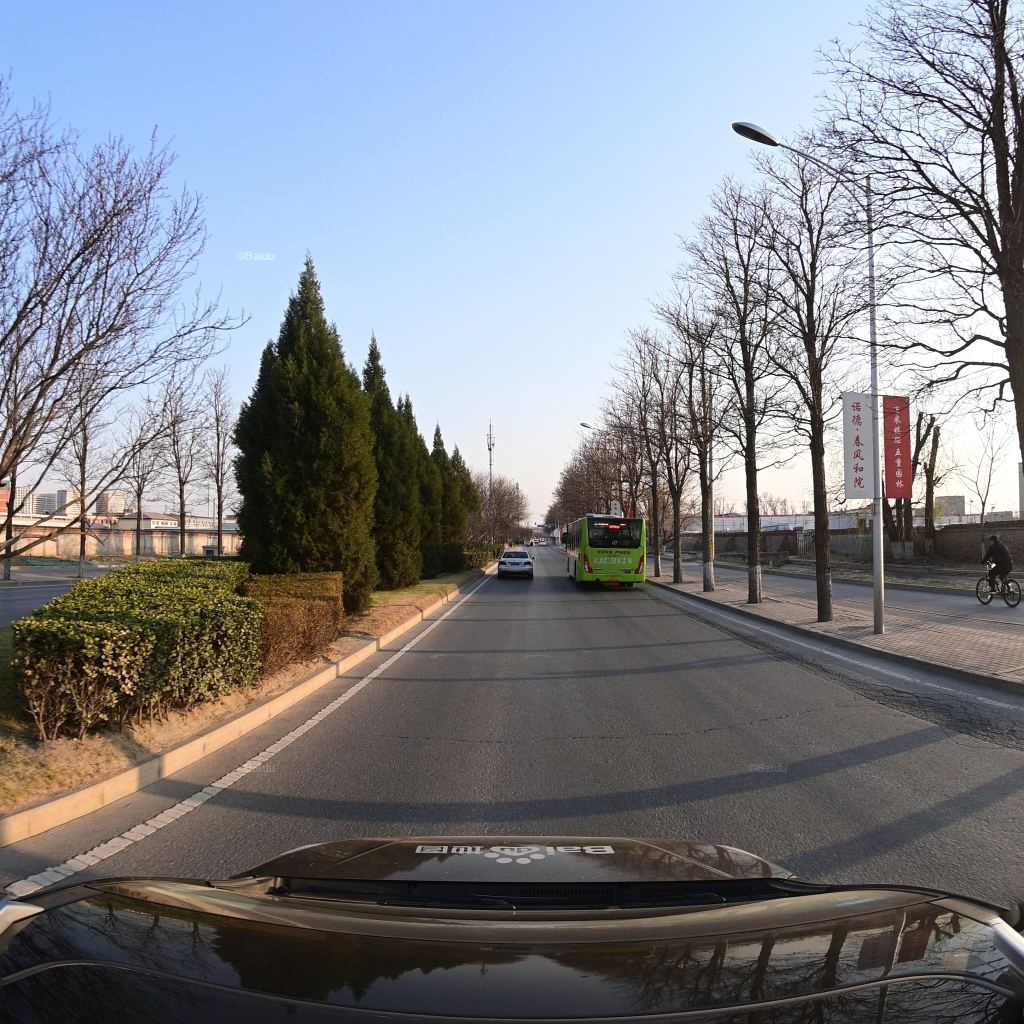
Region: Fengtai
Road damage annotations: transverse crack, alligator crack